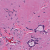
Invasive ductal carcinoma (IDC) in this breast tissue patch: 0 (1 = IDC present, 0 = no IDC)